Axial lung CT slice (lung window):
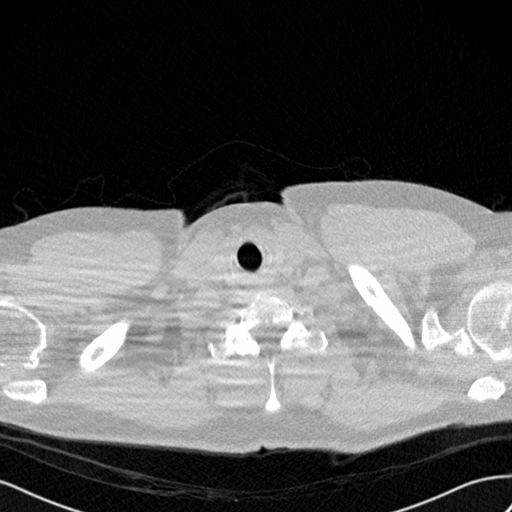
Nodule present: no